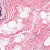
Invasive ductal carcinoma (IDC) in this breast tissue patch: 0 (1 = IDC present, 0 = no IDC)